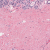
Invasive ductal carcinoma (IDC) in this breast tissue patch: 0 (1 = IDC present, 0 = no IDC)